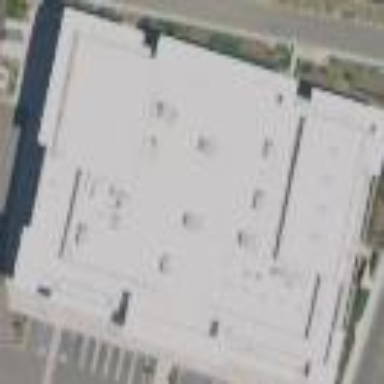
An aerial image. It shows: Building that houses fitness center.